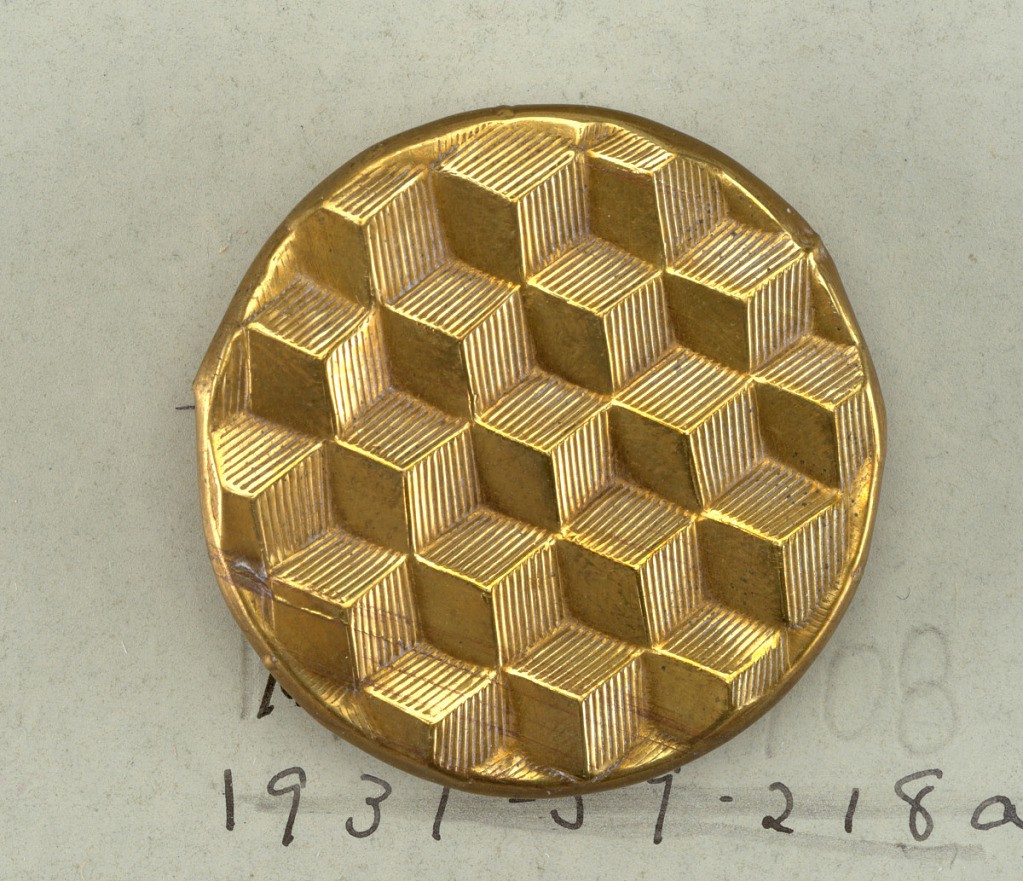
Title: Button
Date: late 18th century
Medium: Copper
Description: -a: flat circular button, cast in form of a series of blocks.